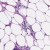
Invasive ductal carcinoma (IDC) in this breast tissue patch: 1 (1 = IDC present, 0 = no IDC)